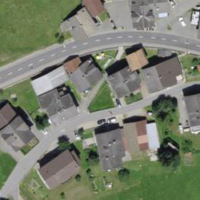
EUNIS habitat code: 54
Species observed at this site:
Eryngium alpinum
Vaccinium uliginosum
Campanula thyrsoides